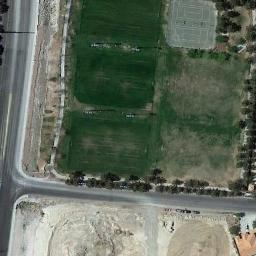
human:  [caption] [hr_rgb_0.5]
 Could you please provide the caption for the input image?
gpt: The tennis court is on the grass next to some trees and roads .

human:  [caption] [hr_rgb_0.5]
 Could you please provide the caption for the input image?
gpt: The tennis courts are surrounded by grass .

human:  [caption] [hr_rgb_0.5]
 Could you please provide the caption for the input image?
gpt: Tennis court on a bare lawn surrounded by roads .

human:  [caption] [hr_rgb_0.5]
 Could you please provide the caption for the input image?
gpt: There is a small tennis court on the vacant lot opposite the building .

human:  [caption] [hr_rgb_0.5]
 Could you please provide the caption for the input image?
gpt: The tennis courts are on a green meadow .